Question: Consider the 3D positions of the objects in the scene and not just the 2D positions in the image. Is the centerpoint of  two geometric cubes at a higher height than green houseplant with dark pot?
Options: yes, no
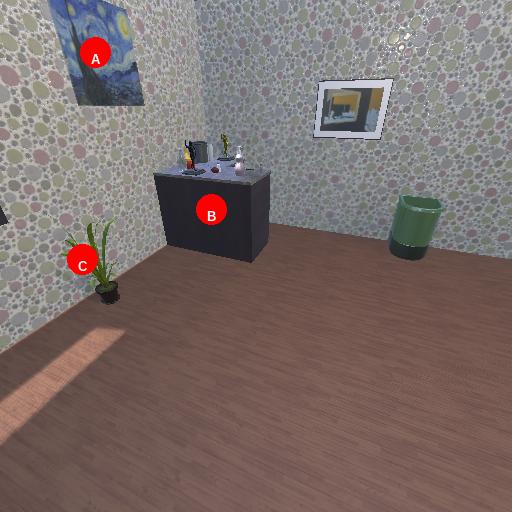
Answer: yes